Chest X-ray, PA view. Patient: 48 years old, sex M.
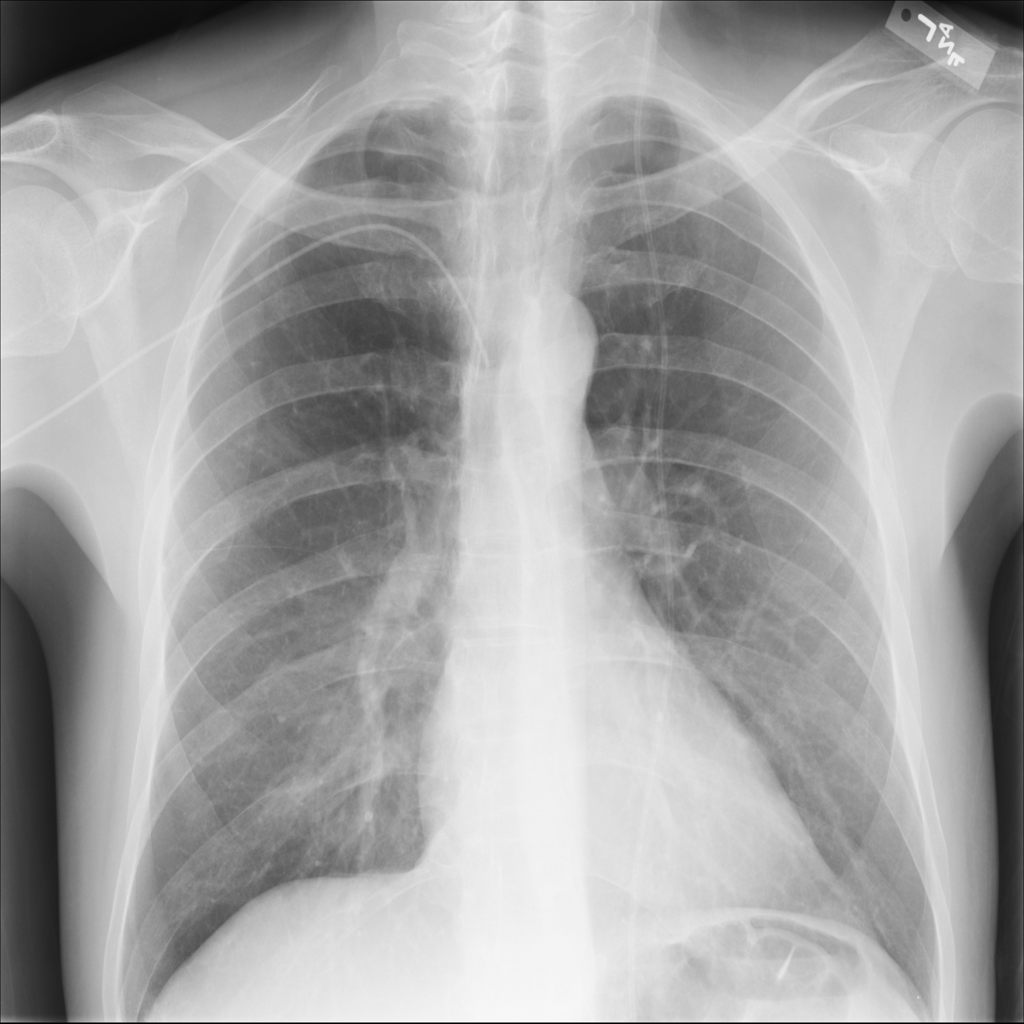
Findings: No Finding